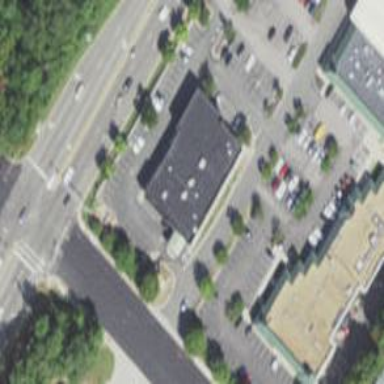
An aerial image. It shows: Building that is pharmacy providing healthcare services.